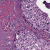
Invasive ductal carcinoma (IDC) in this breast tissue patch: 0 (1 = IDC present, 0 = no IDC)